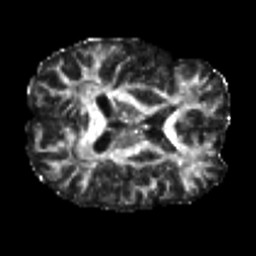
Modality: FA
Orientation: axial
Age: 23
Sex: female
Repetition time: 8.4 s
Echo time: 0.09 s